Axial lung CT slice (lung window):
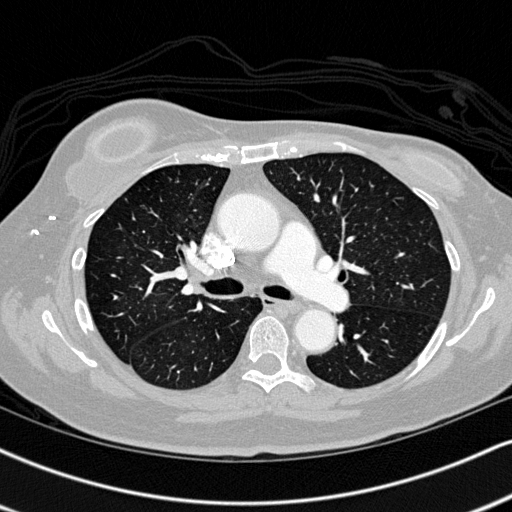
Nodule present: no